Question: I've accidentally found an interesting way of representing data in the book: Comparative Vertebrate Neuroanatomy by Ann B. Butler. Below is the image with its description from the book. Does anyone know how to code such a plot in python?

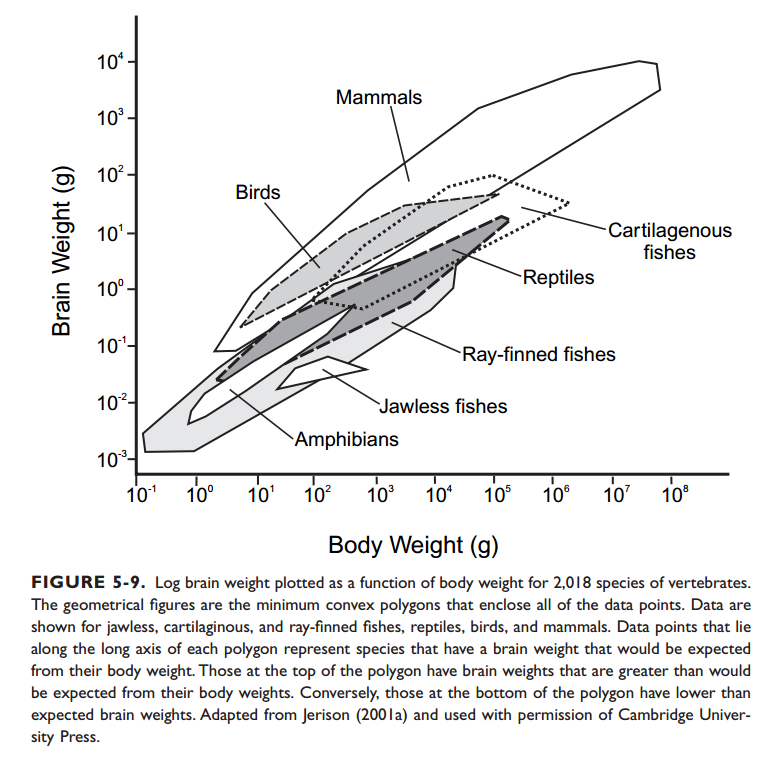
Answer: This is called the . Many libraries including, for example, <URL>.